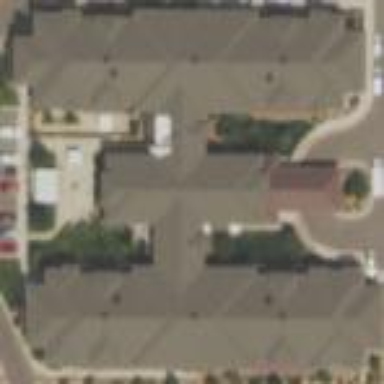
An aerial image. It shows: View of apartment building.